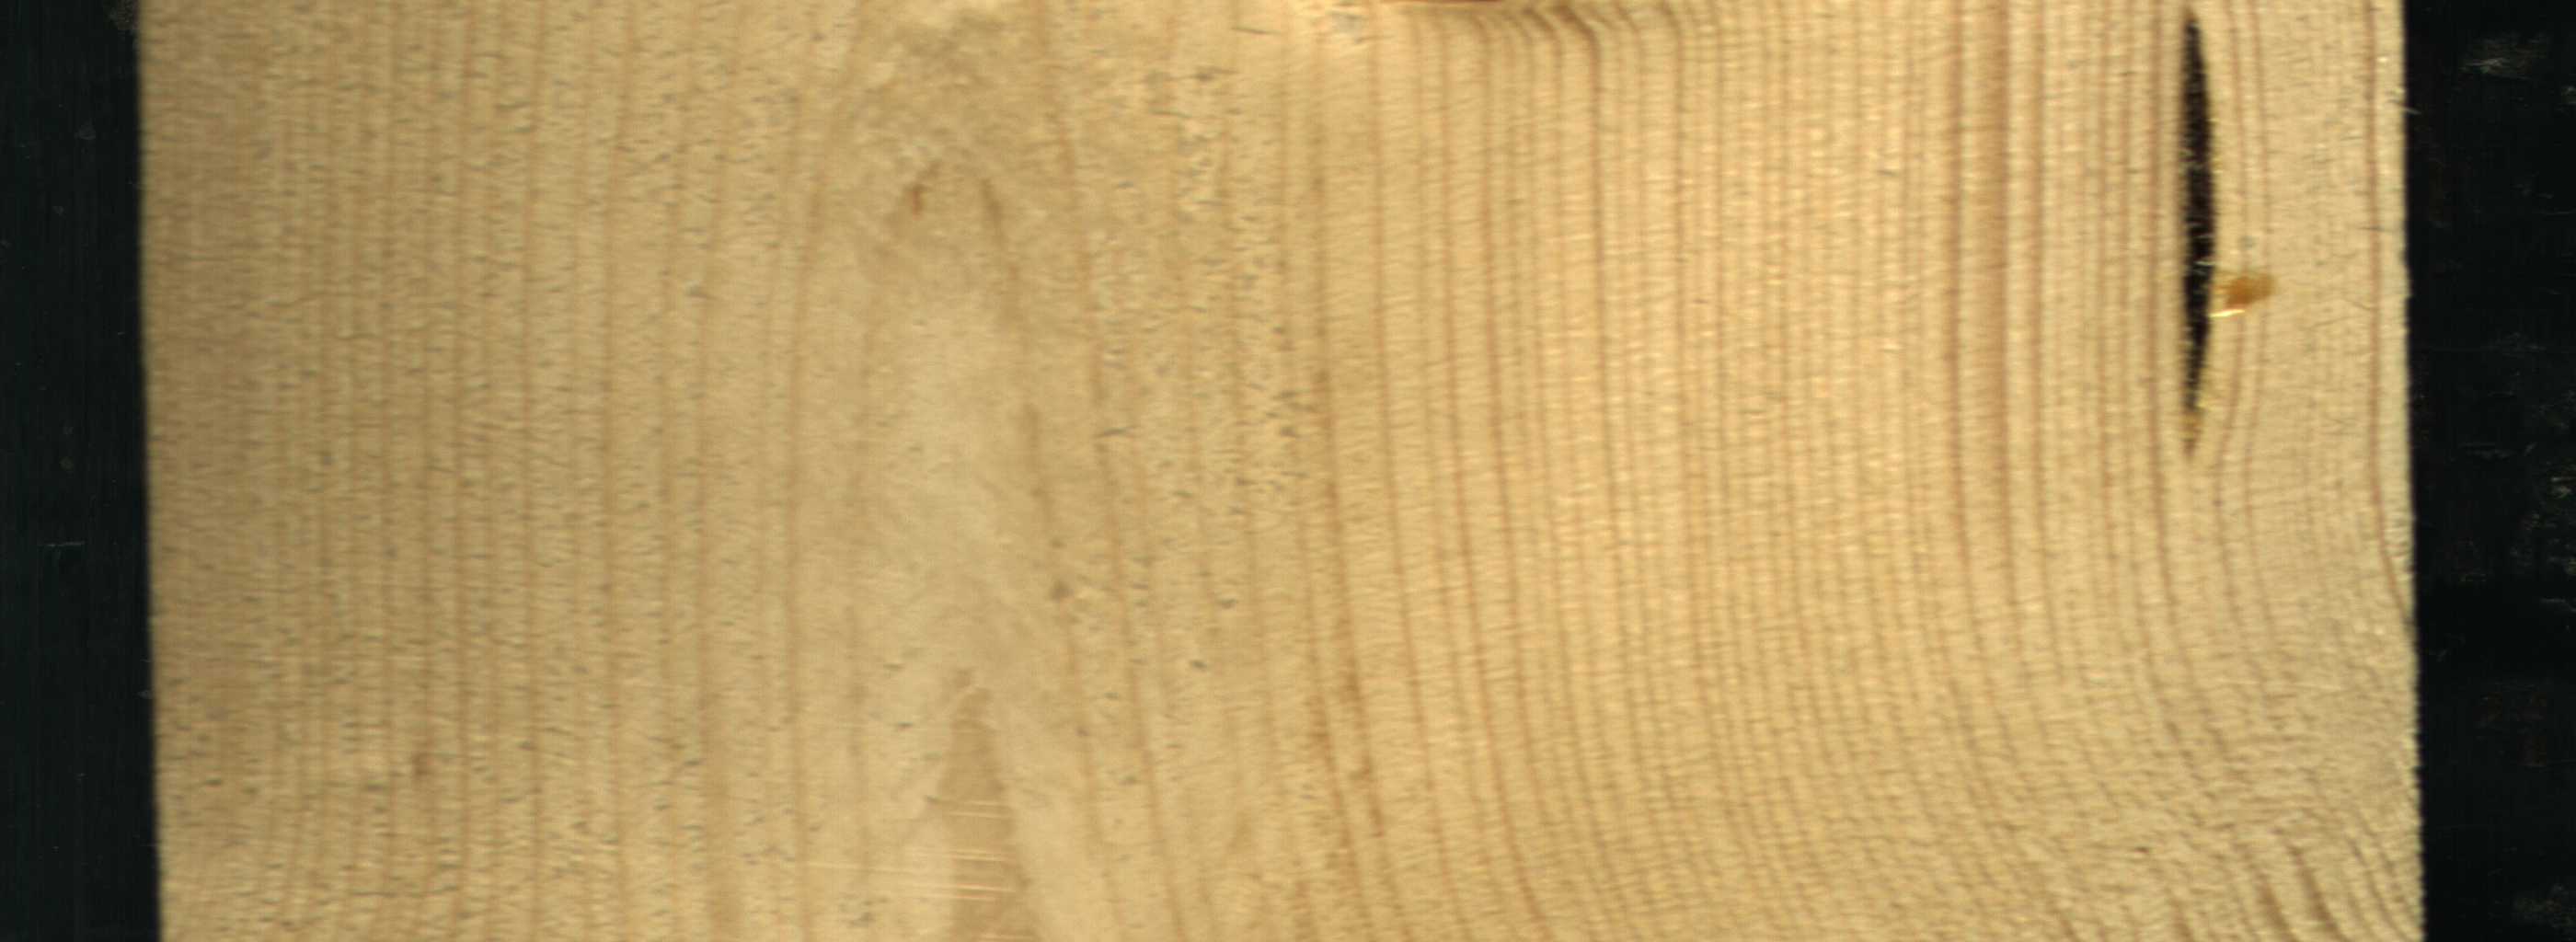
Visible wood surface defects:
resin
Live_Knot